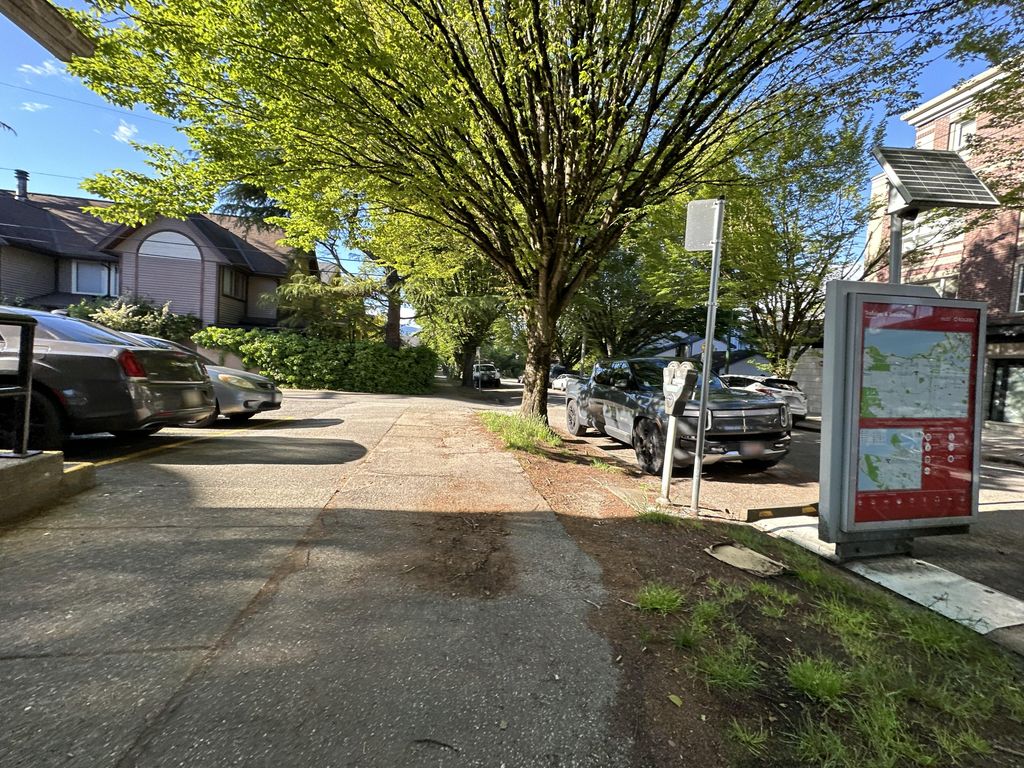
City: vancouver